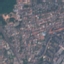
Land use / land cover: Residential